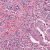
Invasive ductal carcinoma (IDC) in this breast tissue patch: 1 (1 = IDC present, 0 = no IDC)